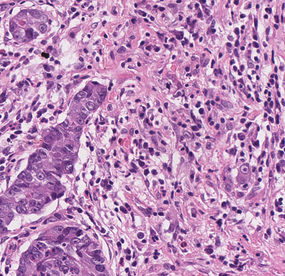
Tumor epithelial tissue: yes
Tumor-associated stroma tissue: yes
Normal tissue: no